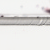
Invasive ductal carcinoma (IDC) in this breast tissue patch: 0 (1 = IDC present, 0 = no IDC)